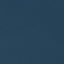
Land use / land cover: SeaLake